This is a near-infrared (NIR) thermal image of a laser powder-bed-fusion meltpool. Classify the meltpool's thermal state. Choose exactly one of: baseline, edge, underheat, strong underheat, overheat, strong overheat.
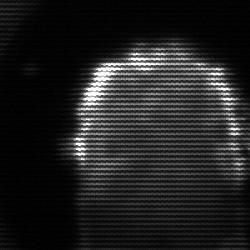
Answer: baseline